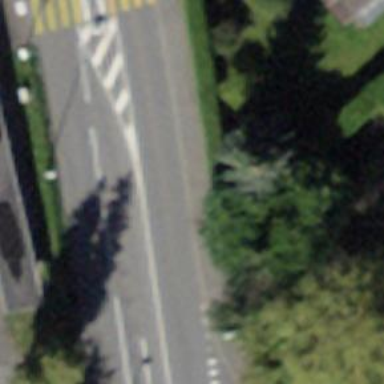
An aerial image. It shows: Bus stop with designated stop position for public transport.